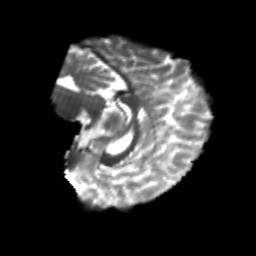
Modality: T2w
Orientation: sagittal
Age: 20
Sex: male
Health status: healthy
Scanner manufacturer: philips
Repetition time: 7.391 s
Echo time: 0.08599 s